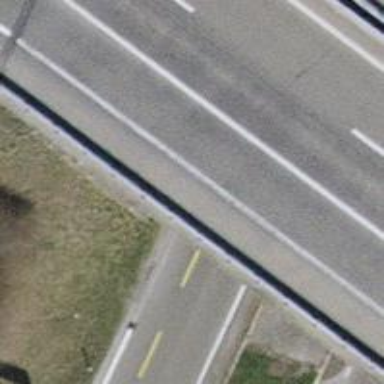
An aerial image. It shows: Primary road with asphalt surface.